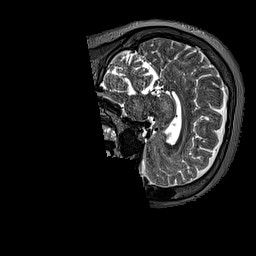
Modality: T2w
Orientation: sagittal
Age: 50
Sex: female
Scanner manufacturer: siemens
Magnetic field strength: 3 T
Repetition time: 3.2 s
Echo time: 0.567 s